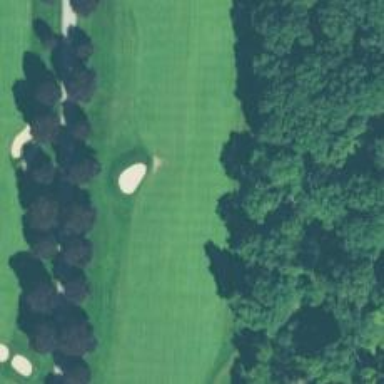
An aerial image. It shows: View of golf hole.